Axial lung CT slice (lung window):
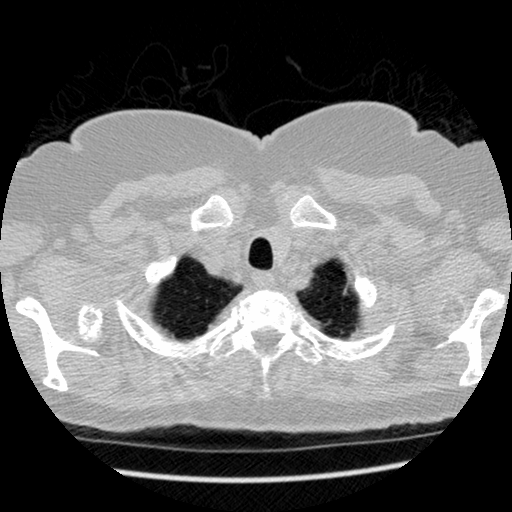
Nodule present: no